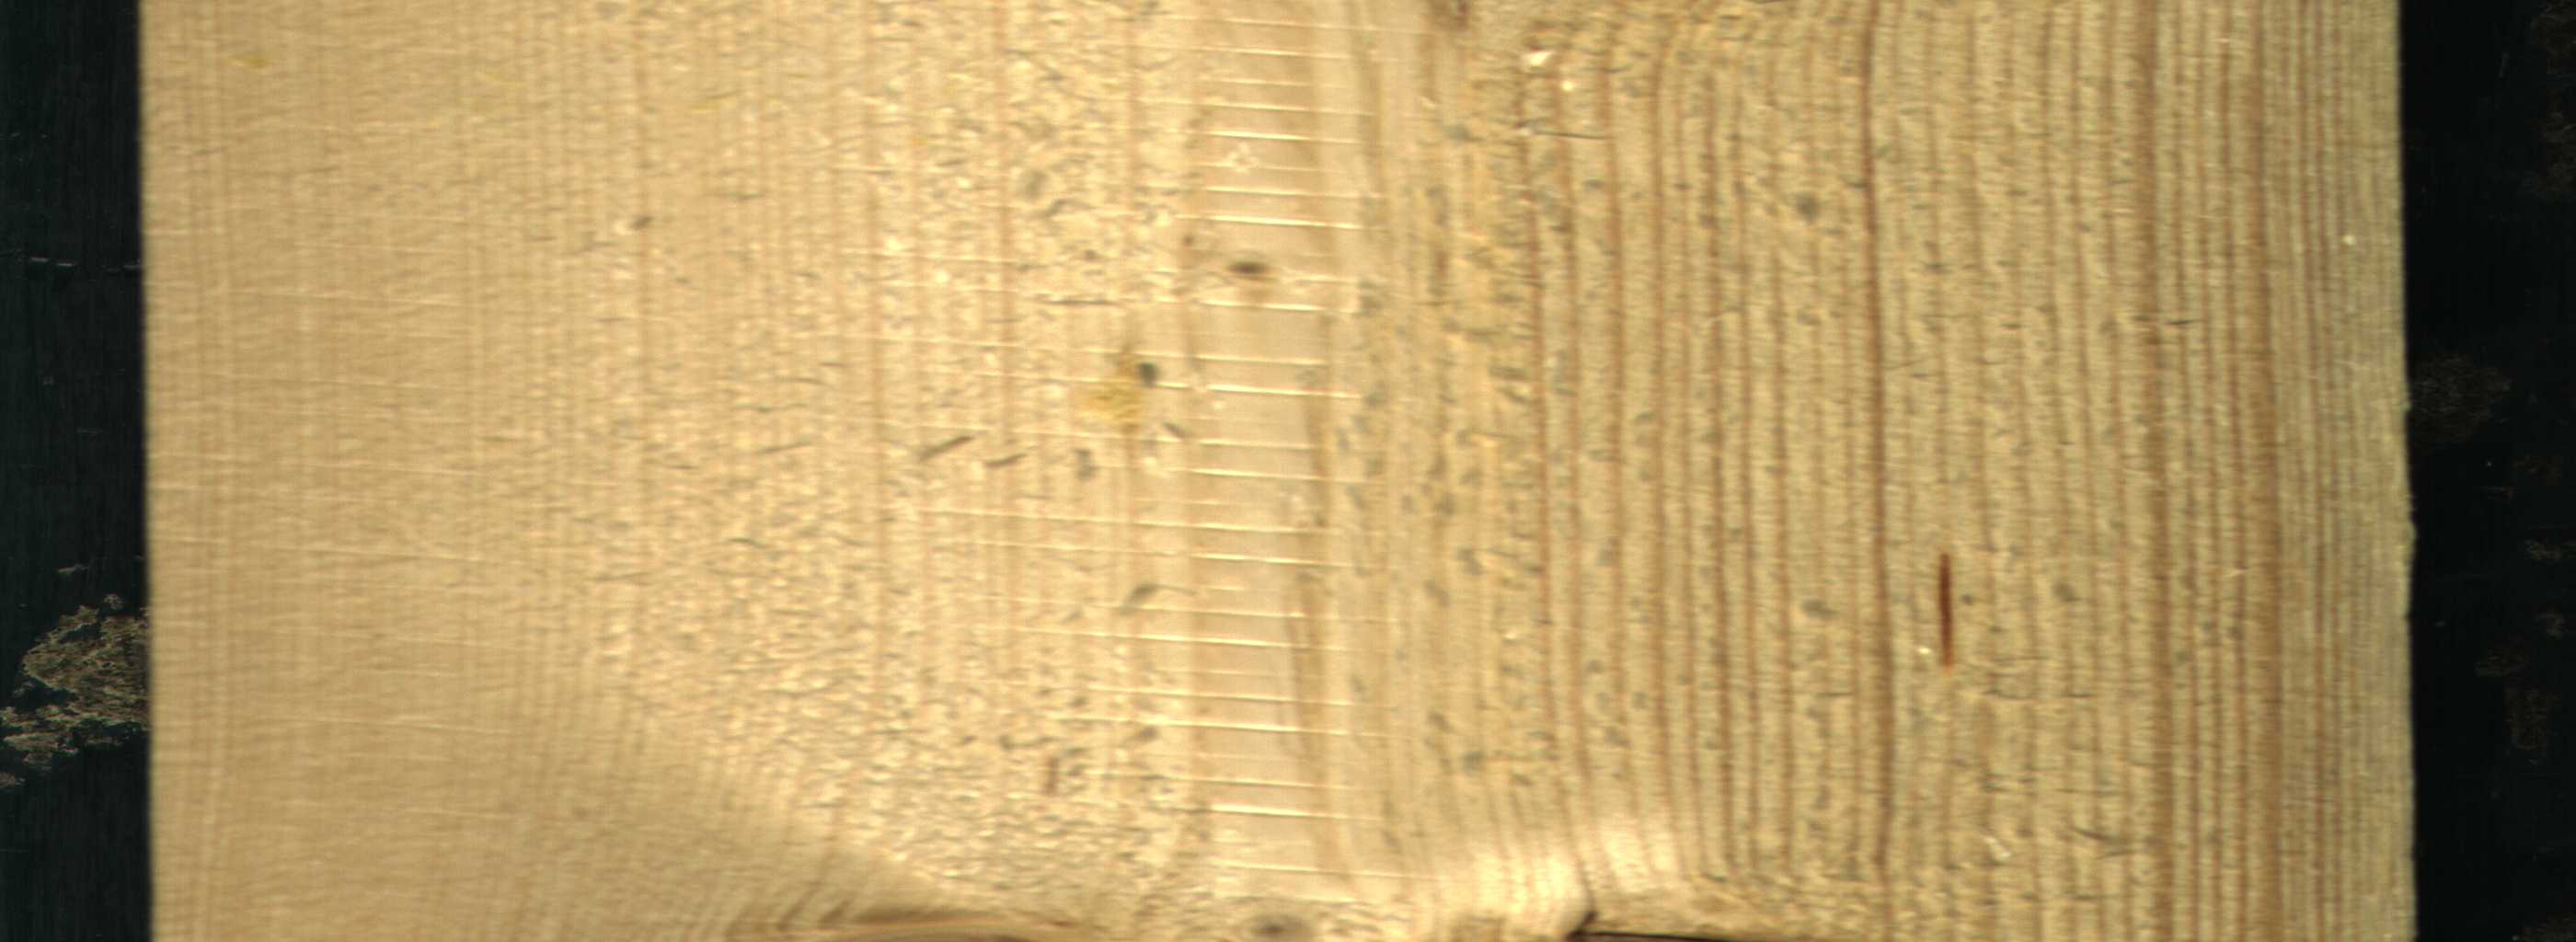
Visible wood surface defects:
resin
Dead_Knot
Live_Knot
Live_Knot